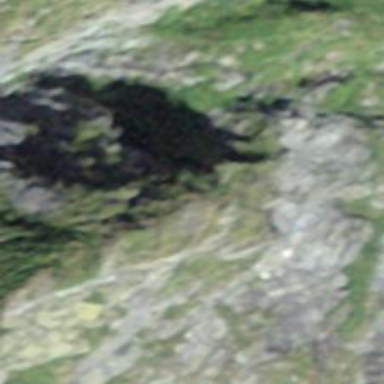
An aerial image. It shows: Cliff in nature.